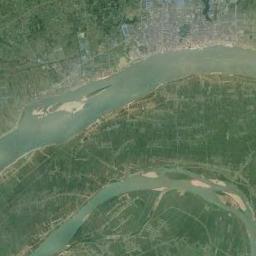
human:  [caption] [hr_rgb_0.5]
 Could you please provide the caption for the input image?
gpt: The river goes through houses and grass .

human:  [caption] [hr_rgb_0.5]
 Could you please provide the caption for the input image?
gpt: The two green rivers with some channel bars go through the farmland and a residential area is next to one of the rivers .

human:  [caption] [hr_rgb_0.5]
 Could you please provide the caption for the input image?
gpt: There are two parallel curved light green rivers on the green ground  There are islands on the river and cities on the shore .

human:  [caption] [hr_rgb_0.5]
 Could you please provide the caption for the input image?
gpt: Many trees are around the river .

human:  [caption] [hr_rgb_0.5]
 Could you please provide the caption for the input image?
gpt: There are green meadows and many buildings near the river .